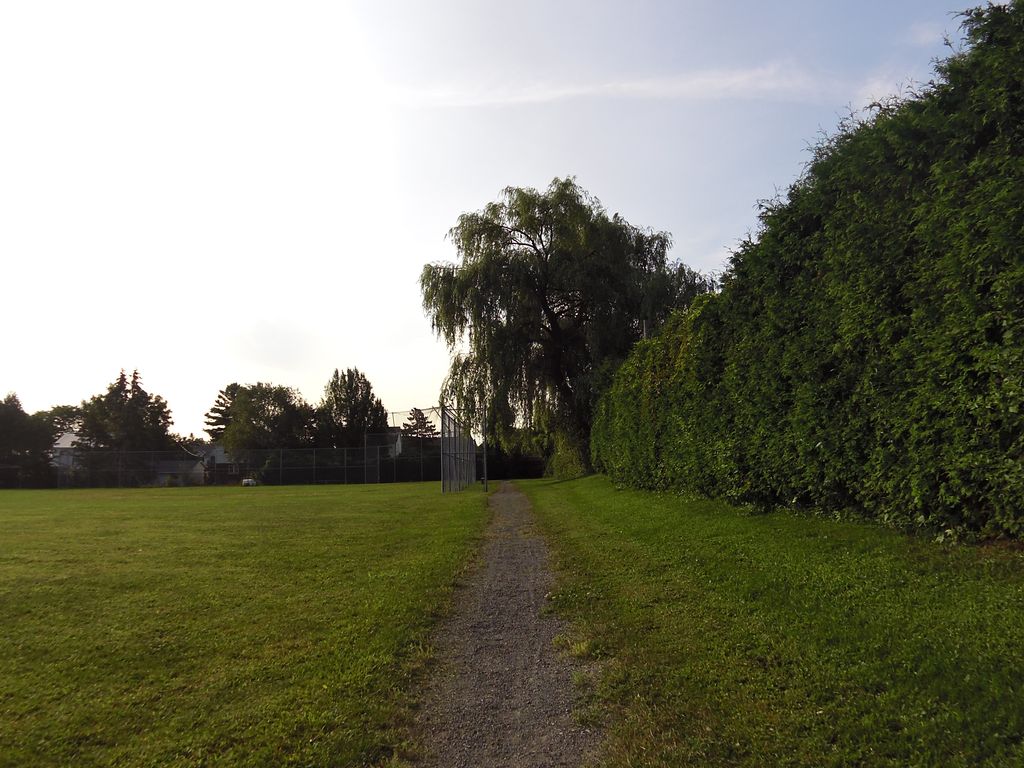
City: ottawa-gatineau